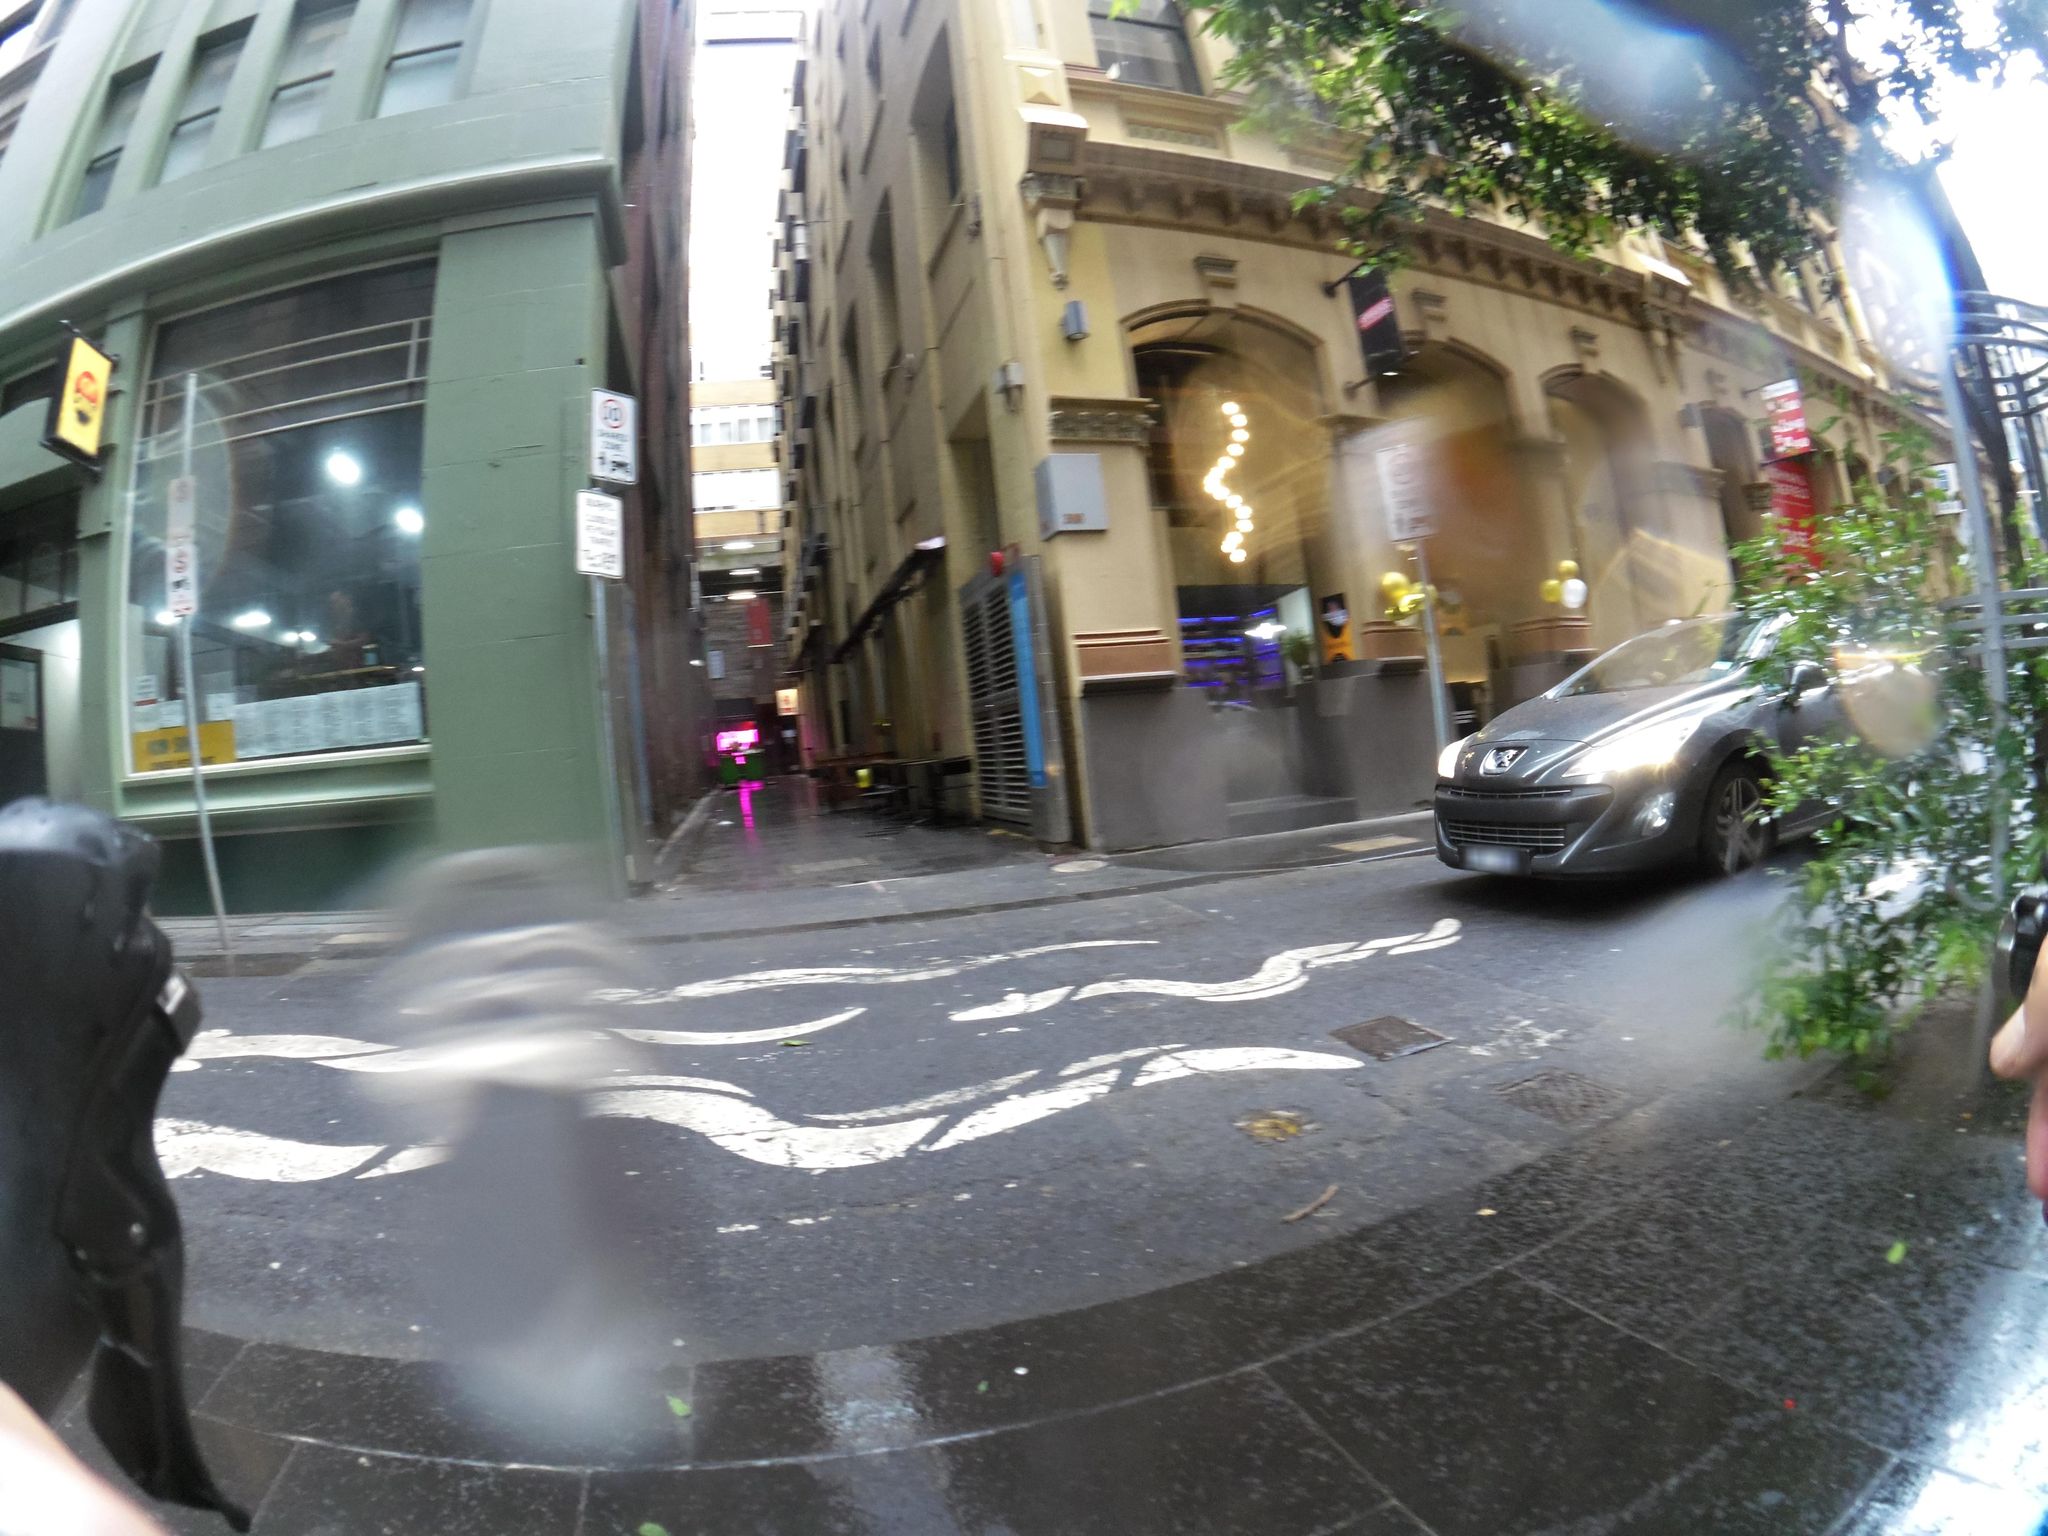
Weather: clear
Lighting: day
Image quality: slightly poor
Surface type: walking surface
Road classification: footway, corridor, pedestrian
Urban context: urban centre
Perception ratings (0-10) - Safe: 3.71, Lively: 6.05, Beautiful: 8.56, Boring: 2.09, Depressing: 3.28, Wealthy: 8.75